Interaction volume radius: 5 \u00c5
Interaction volume height: 40 \u00c5
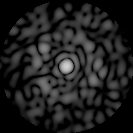
Disorder parameter: 0.8306